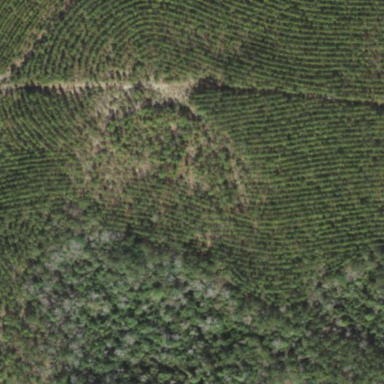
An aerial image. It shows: Forest dominated by needle-leaved trees.